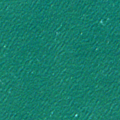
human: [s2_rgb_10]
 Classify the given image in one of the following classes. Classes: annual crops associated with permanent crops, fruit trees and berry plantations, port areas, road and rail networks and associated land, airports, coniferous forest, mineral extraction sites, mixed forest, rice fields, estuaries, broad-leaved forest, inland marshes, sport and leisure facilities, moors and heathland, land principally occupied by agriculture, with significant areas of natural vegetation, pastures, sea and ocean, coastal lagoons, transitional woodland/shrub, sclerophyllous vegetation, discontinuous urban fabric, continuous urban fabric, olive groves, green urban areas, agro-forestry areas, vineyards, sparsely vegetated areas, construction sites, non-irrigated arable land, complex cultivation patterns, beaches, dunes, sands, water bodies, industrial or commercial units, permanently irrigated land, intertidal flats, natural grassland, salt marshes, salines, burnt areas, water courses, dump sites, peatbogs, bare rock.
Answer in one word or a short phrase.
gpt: sea and ocean